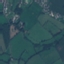
Land use / land cover class: Pasture